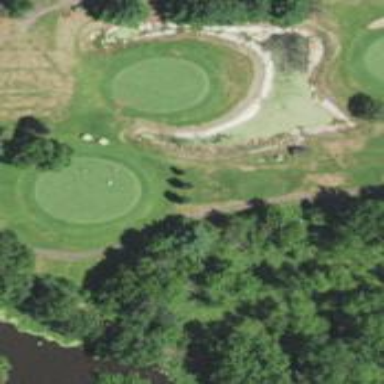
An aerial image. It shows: Pathway for golfing.